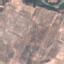
Label: PermanentCrop